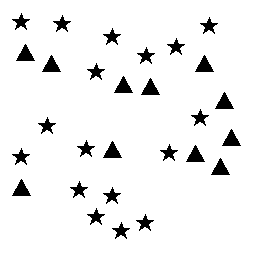
Squares: 0
Triangles: 11
Stars: 17
Total shapes: 28